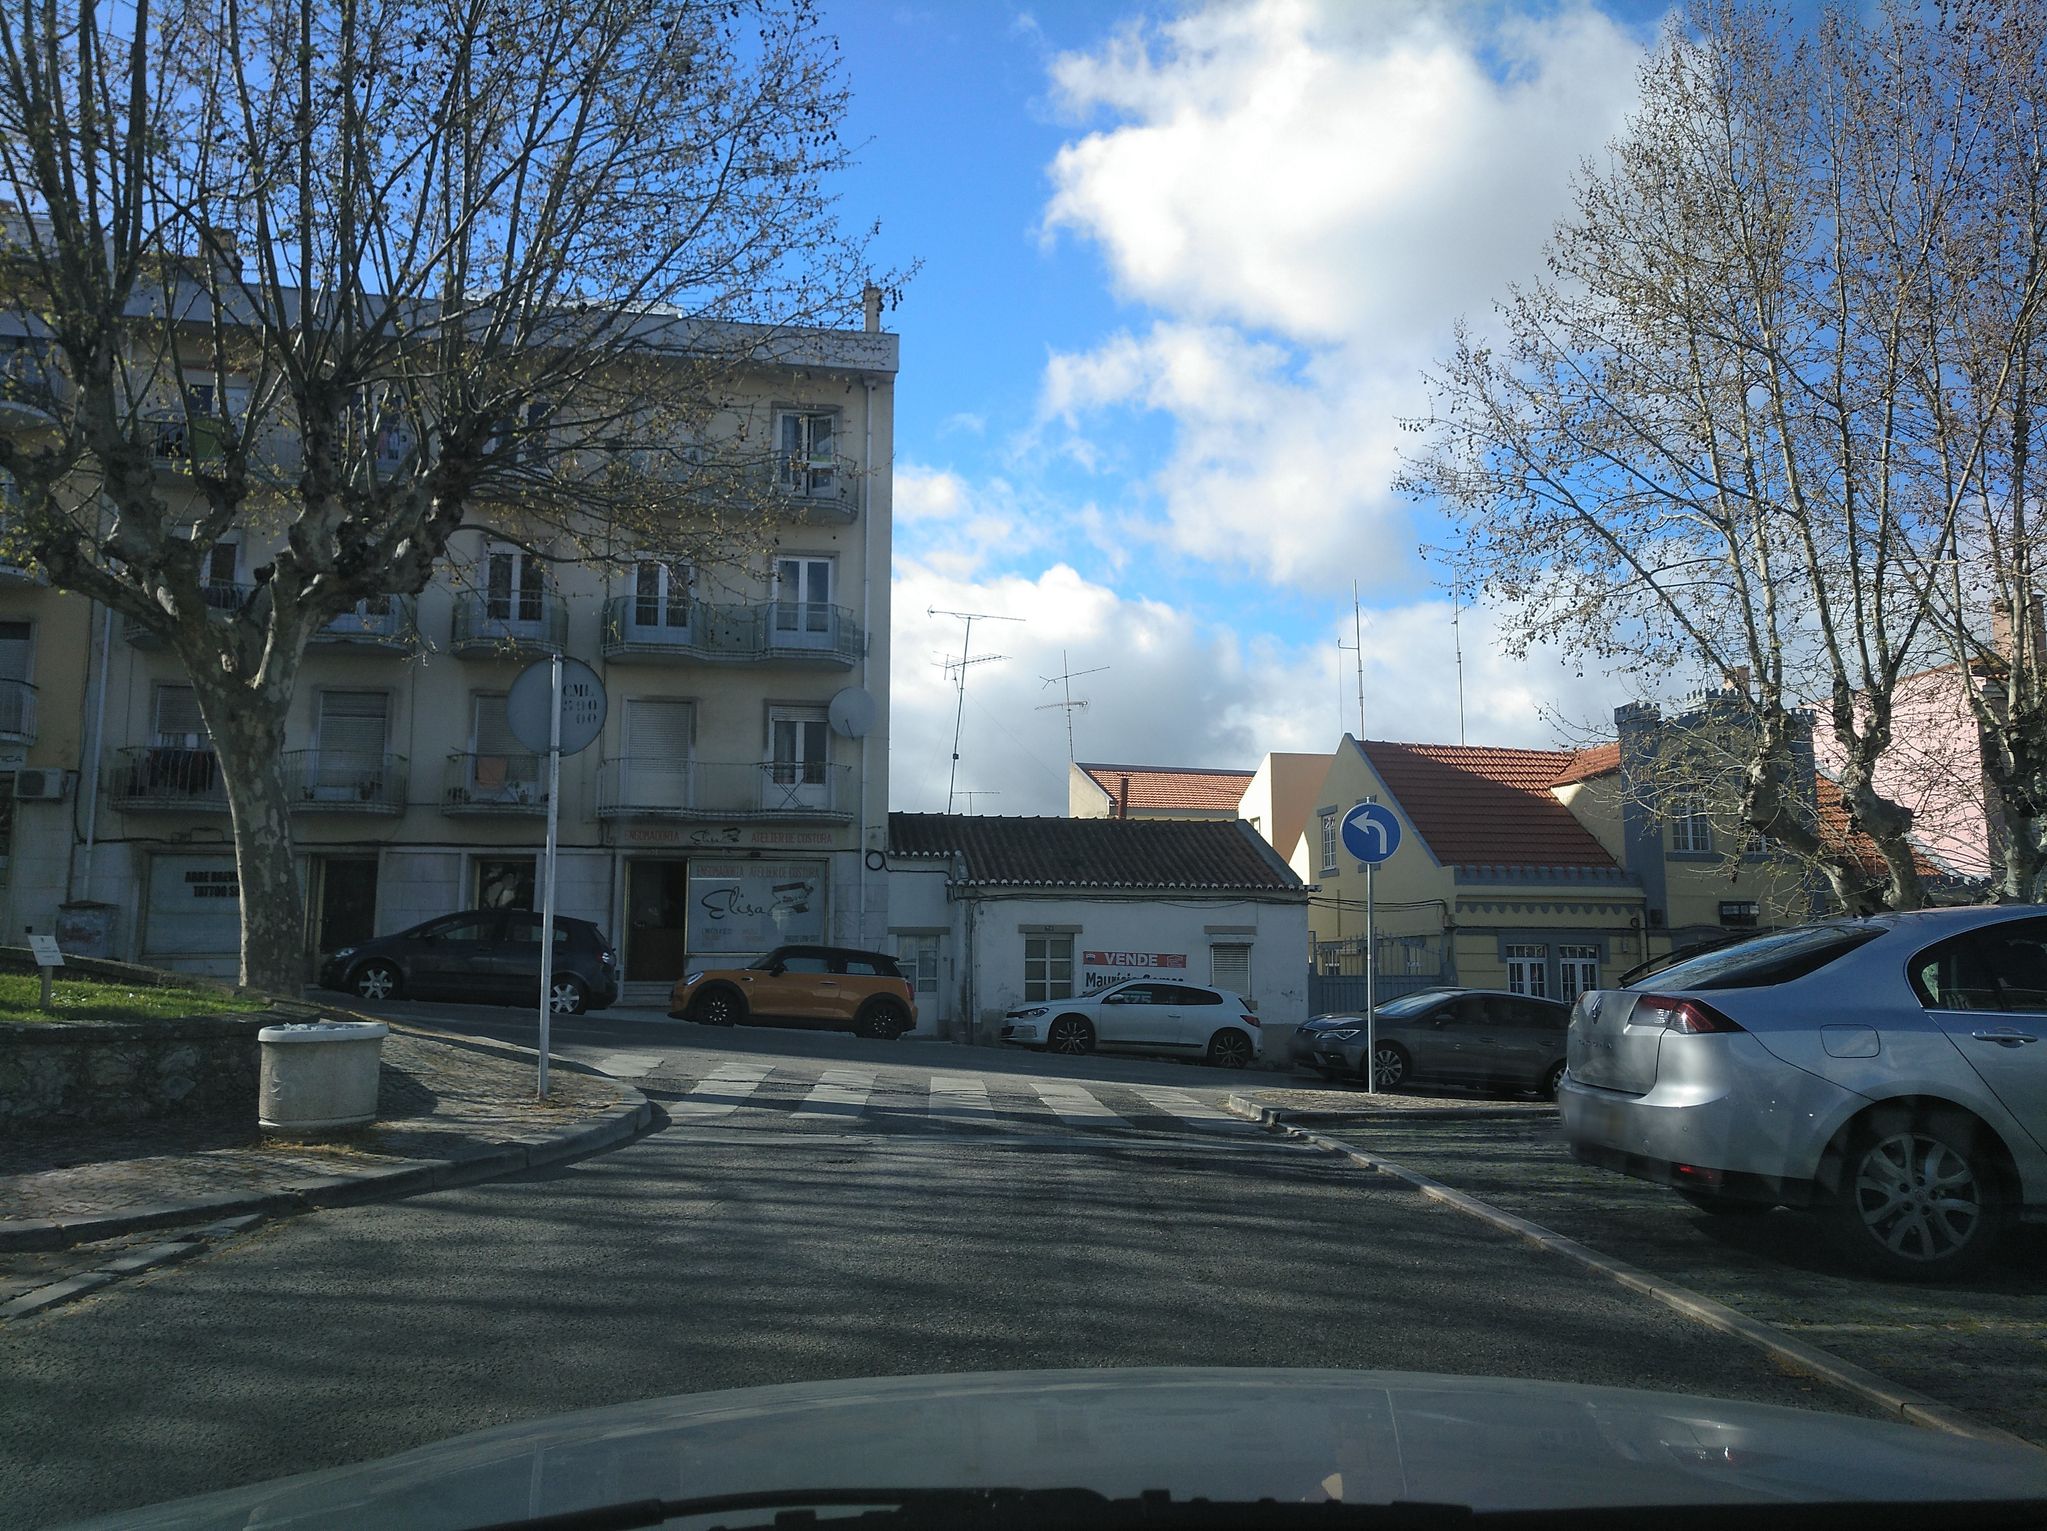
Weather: snowy
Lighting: day
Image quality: good
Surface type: driving surface
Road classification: footway, steps, service
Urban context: urban centre
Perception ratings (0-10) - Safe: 3.81, Lively: 8.87, Beautiful: 8.11, Boring: 6.34, Depressing: 2.37, Wealthy: 4.8